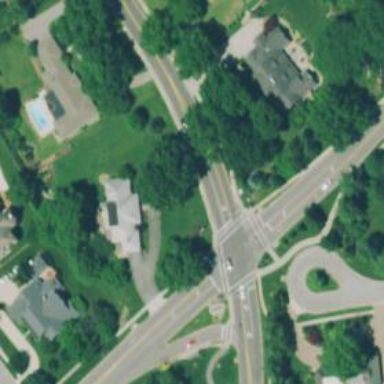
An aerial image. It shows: Solid crossing edge road marking.